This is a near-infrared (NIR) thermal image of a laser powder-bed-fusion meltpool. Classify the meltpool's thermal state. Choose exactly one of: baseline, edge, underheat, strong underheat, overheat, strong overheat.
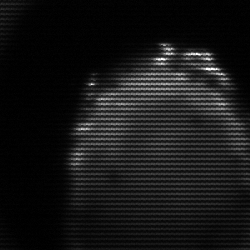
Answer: edge